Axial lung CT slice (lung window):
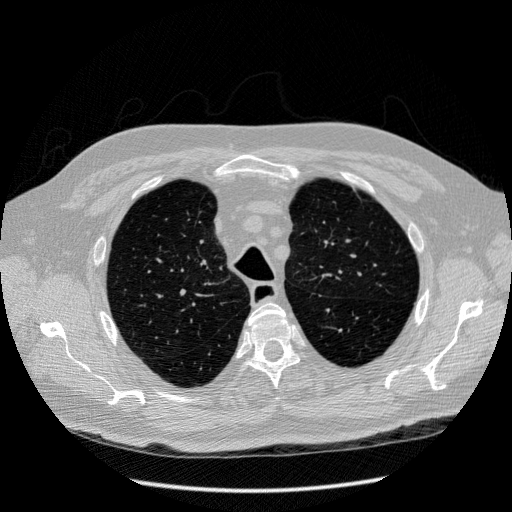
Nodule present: no